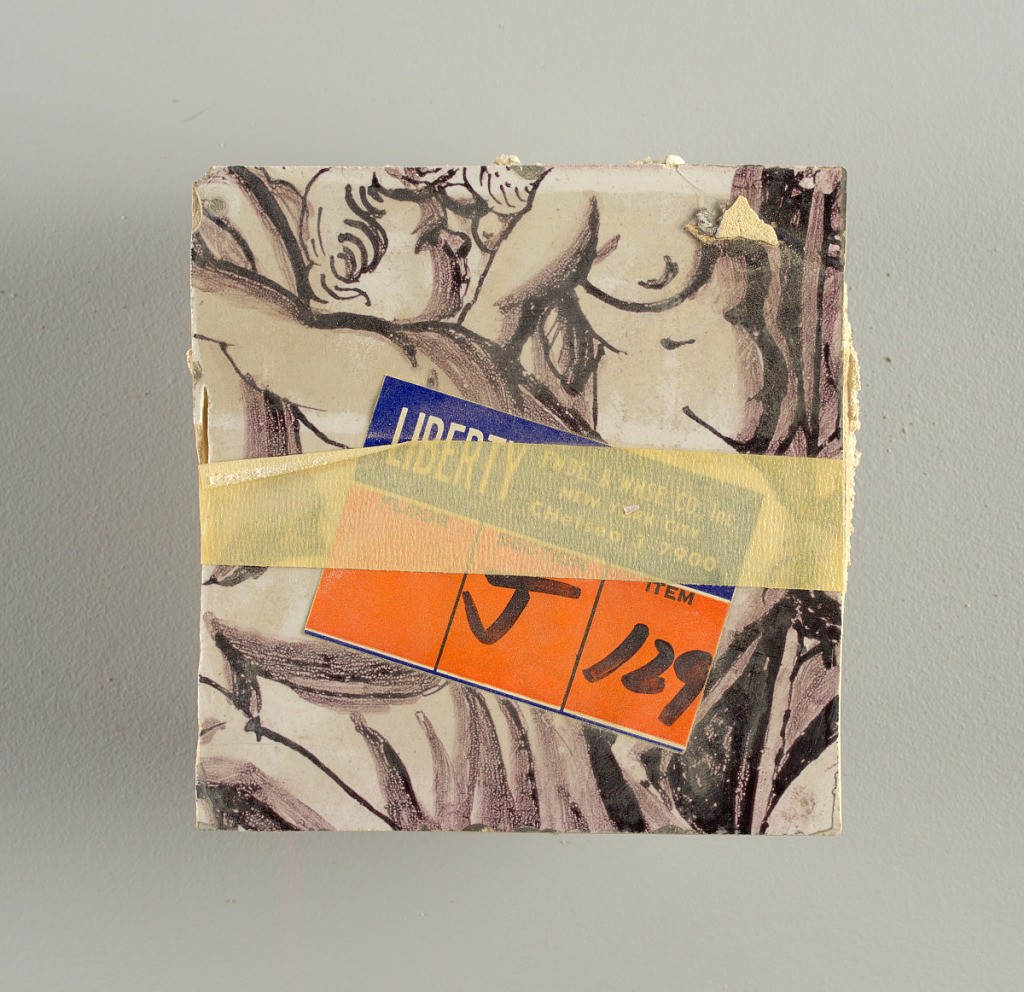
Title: Wall facing
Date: ca. 1725
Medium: tin-glazed earthenware, underglaze
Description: Two vertical rectangles, twenty-three tiles high.  A) Nine tiles wide at top; seven tiles wide at bottom.  B) Ten and one-half tiles wide.

Arabesque design of foliage.  A) with centered figure of Justice under a canopy.  B) with centered urn.